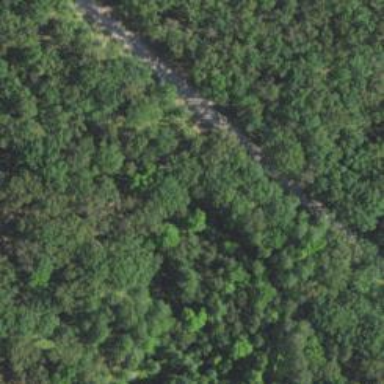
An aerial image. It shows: Abandoned railway running parallel to residential road. The railway has historical significance.